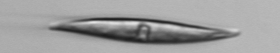
Label: Pleurosigma